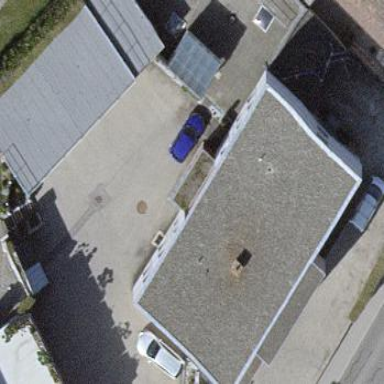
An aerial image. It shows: Building.